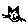
Label: cat